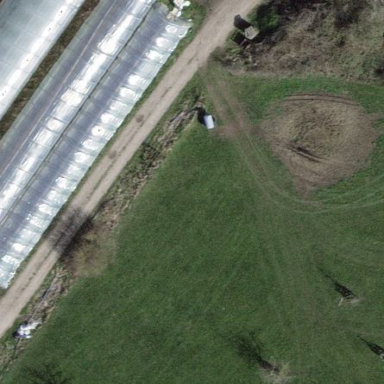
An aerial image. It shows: Greenhouse.